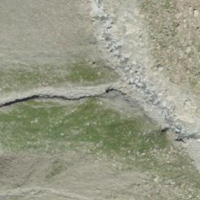
EUNIS habitat code: 48
Species observed at this site:
Alchemilla alpina
Cryptogramma crispa